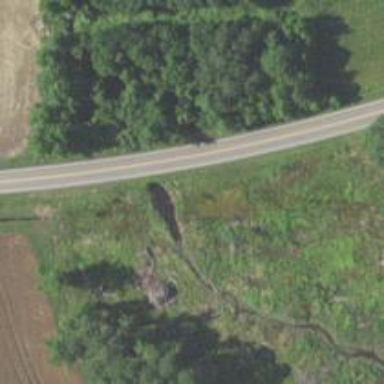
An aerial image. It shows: Culvert tunnel.